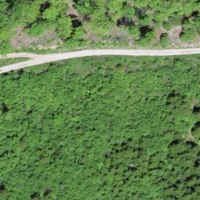
EUNIS habitat code: 41
Species observed at this site:
Campanula rapunculoides